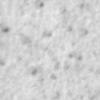
Label: no_change